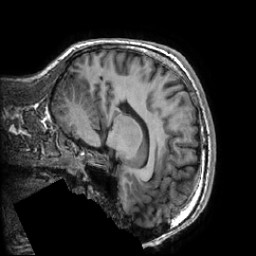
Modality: T1w
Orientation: sagittal
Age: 23
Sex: male
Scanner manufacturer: ge
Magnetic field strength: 3 T
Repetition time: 0.007348 s
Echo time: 0.003036 s